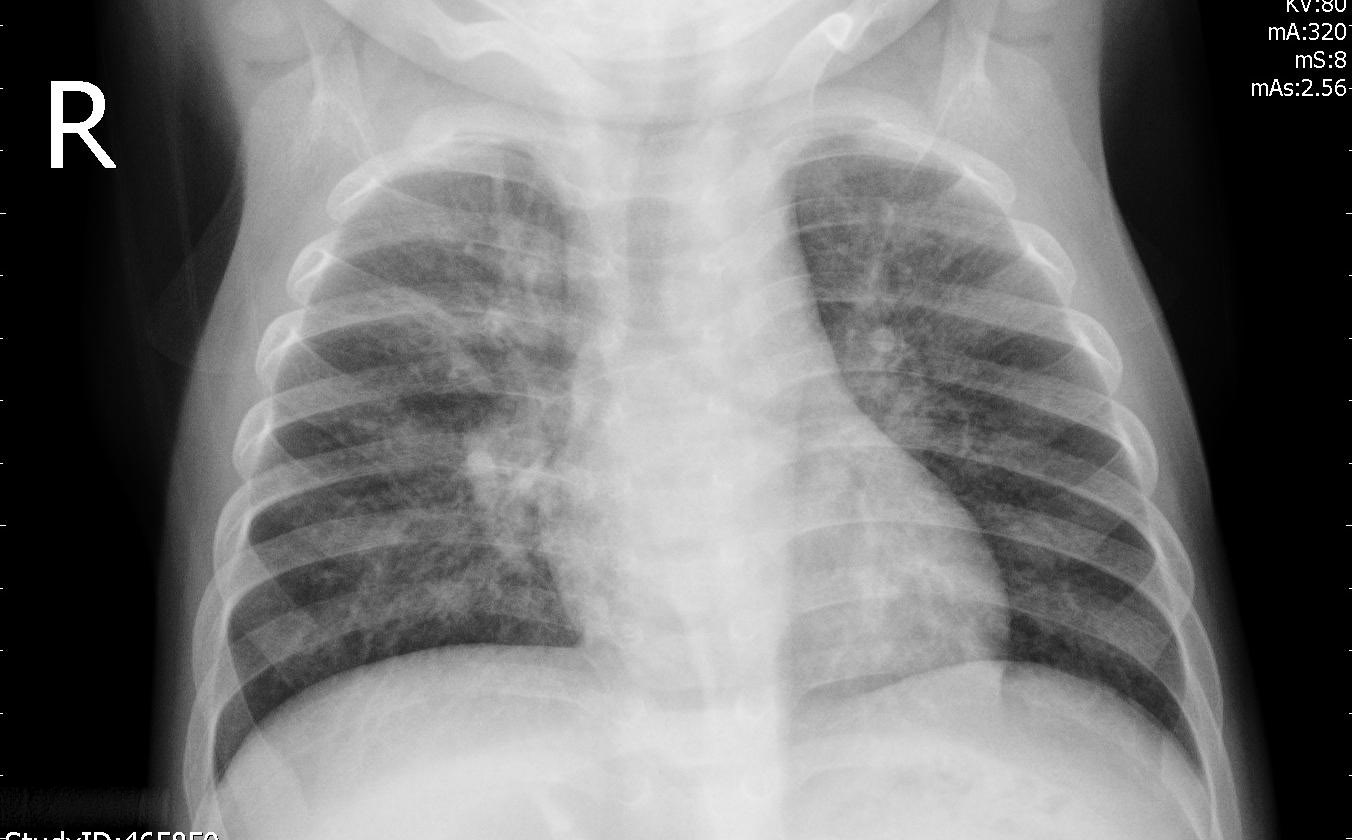
Diagnosis: PNEUMONIA